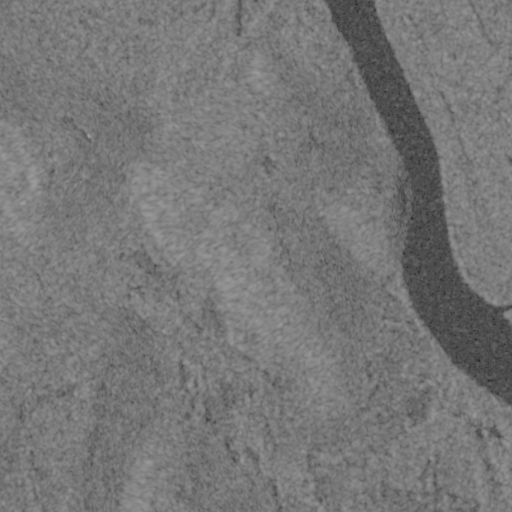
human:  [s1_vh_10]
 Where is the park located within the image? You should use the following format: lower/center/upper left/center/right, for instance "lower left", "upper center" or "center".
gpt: The park is located in the upper right of the image.
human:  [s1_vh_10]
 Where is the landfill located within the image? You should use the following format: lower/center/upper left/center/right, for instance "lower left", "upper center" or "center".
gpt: There is no landfill in the image.

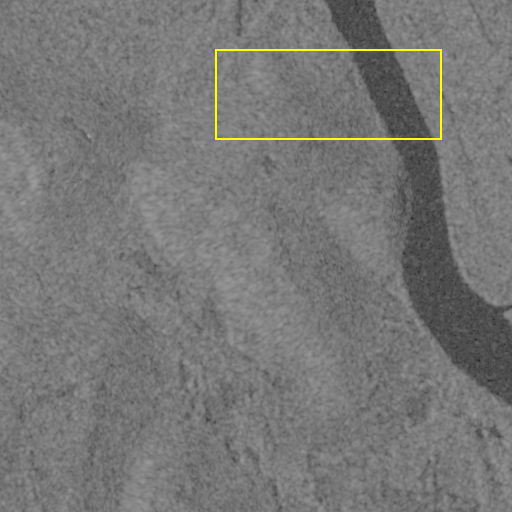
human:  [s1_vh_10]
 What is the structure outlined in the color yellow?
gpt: There is no yellow outline.
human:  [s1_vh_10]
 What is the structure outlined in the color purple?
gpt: There is no structure outlined in purple.